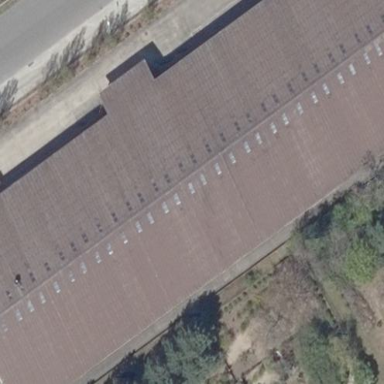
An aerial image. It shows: Industrial building.